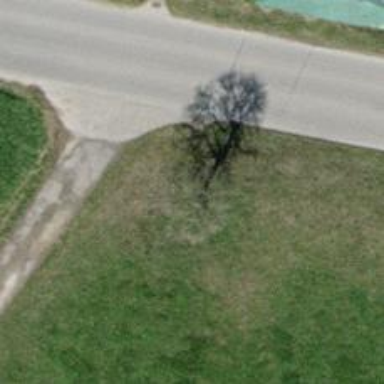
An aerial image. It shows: Broadleaved tree with lush leaves.